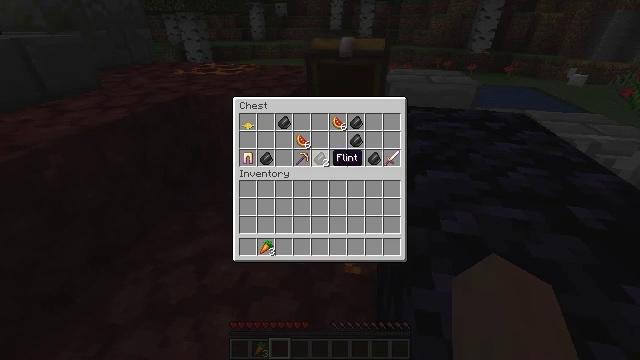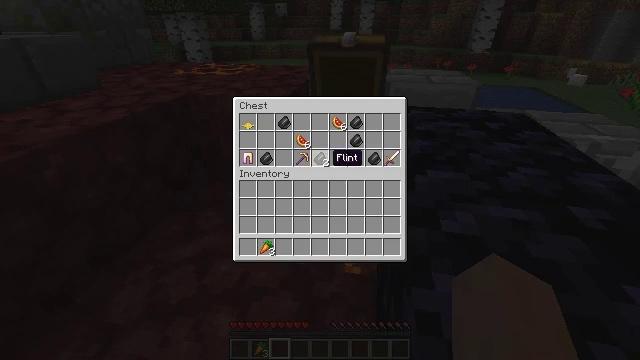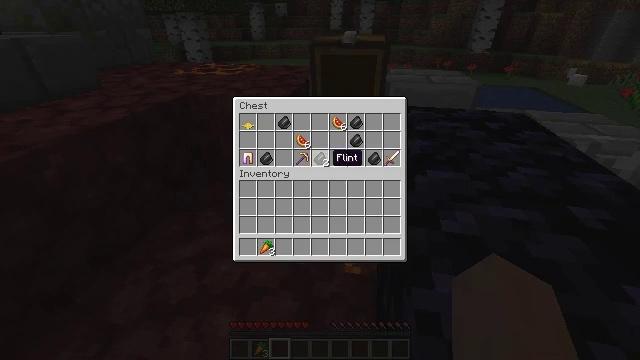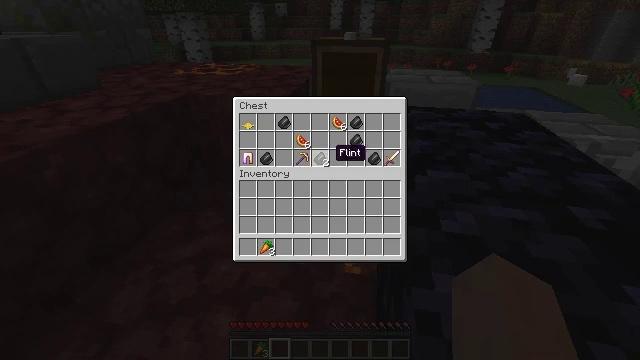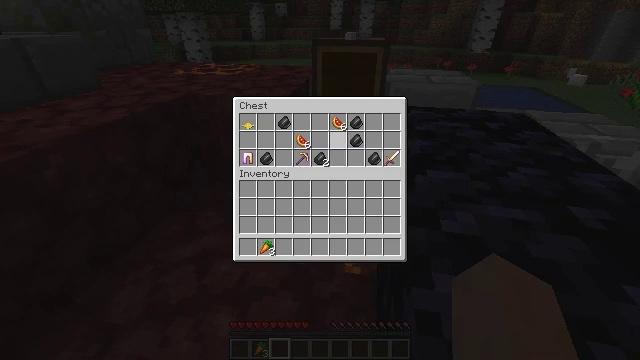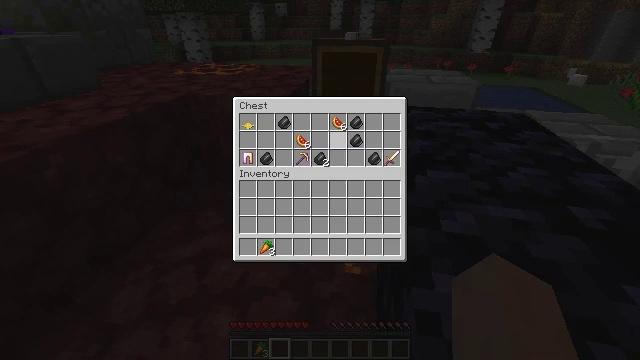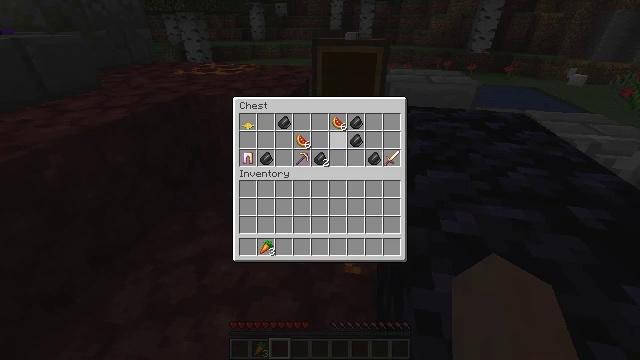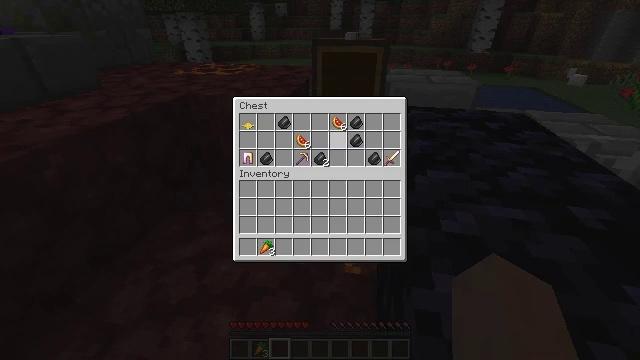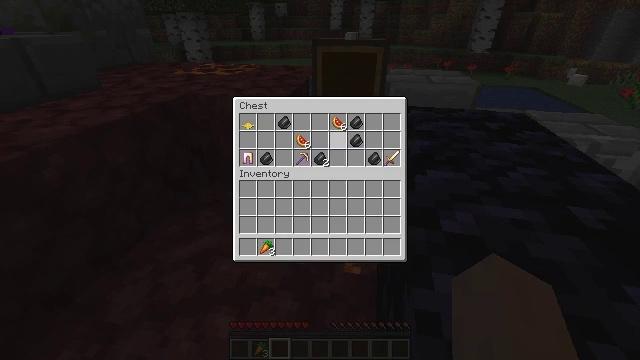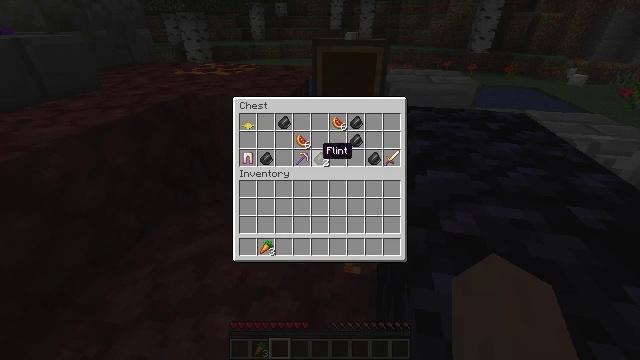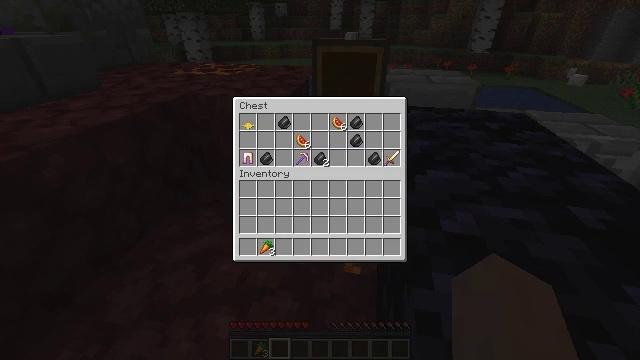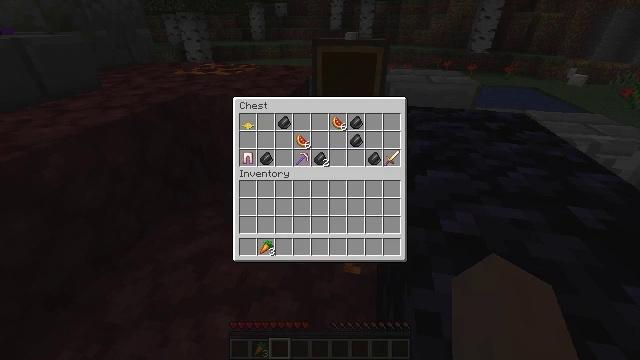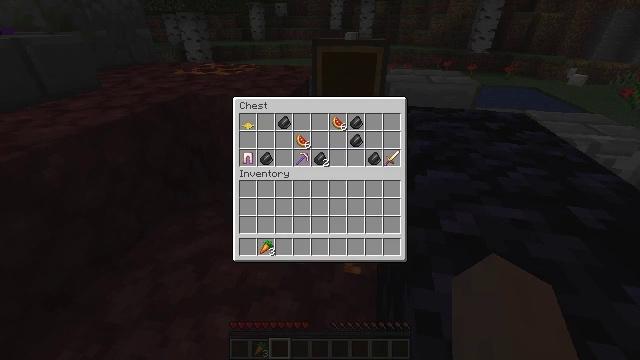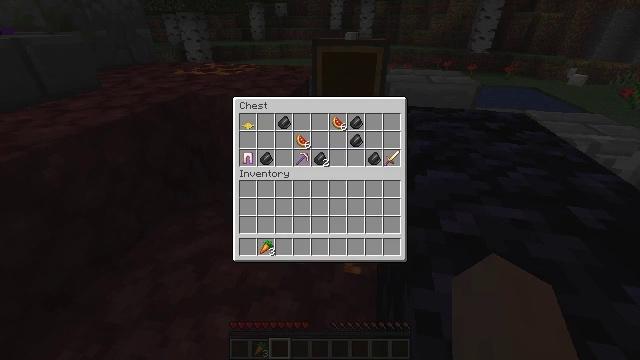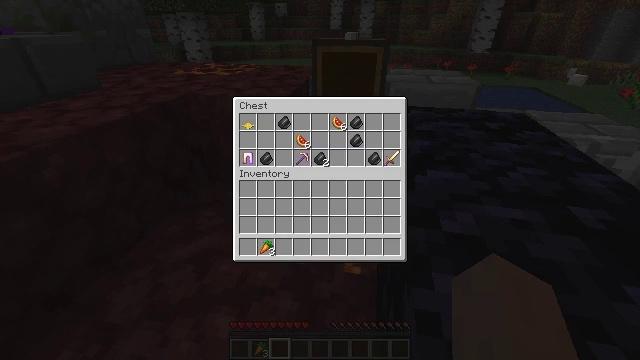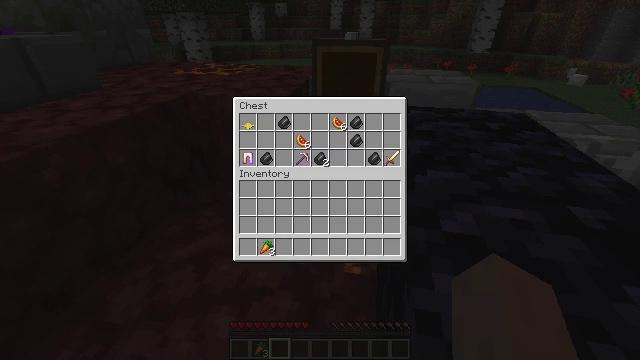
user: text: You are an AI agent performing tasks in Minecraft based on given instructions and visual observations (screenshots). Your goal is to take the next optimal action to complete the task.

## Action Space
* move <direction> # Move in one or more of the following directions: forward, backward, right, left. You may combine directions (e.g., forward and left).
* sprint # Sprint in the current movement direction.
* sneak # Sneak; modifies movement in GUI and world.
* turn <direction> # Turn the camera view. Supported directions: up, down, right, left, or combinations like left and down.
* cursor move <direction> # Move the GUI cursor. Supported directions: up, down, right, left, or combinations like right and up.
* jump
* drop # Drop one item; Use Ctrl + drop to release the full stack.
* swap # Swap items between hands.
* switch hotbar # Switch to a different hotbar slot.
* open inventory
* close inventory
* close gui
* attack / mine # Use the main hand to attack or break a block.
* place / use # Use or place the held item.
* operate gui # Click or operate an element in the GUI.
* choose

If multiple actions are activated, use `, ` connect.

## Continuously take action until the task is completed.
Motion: motion action
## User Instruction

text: Hunt animals.
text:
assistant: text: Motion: no_op
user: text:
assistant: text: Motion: no_op
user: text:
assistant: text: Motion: no_op
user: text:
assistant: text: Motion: turn right and up
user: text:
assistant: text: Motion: no_op
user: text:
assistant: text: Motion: no_op
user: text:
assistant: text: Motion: no_op
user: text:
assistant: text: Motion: no_op
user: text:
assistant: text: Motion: turn left and down
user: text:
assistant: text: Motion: turn left and down
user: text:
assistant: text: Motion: no_op
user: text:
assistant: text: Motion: no_op
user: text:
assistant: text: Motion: no_op
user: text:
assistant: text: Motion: no_op
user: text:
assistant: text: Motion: no_op
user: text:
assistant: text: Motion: no_op
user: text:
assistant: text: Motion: no_op
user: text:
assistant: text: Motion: no_op
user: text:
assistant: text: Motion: no_op
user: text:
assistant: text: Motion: no_op
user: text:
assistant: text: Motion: no_op
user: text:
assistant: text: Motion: no_op
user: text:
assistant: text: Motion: attack / mine
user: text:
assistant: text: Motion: attack / mine
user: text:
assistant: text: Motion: no_op
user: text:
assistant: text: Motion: turn left and down
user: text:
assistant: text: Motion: turn left and down
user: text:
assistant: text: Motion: turn right and down
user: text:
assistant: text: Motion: no_op
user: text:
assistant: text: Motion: no_op